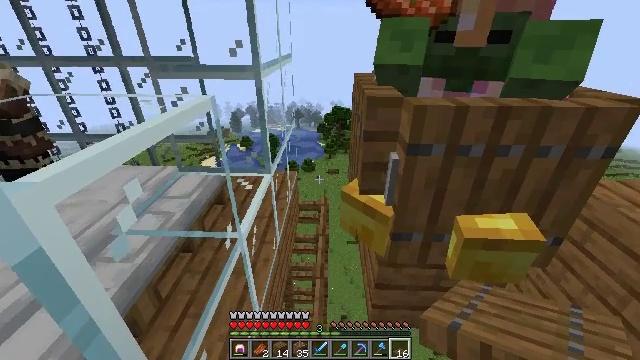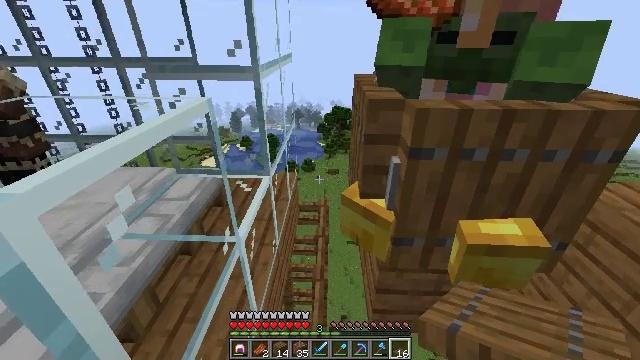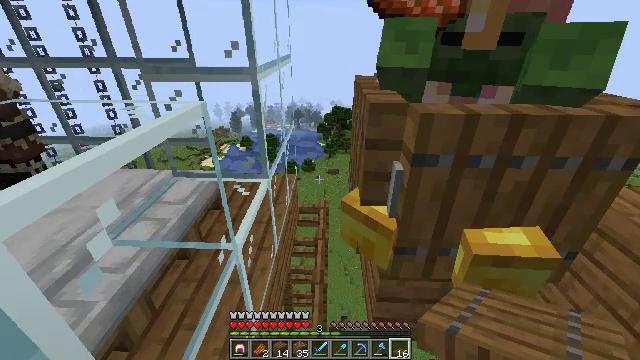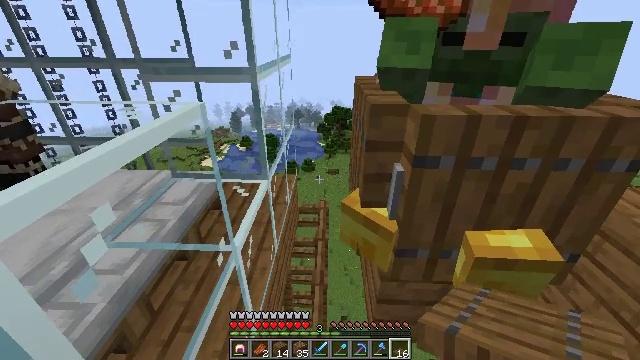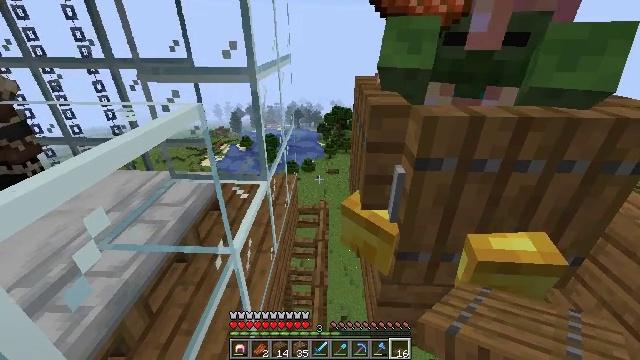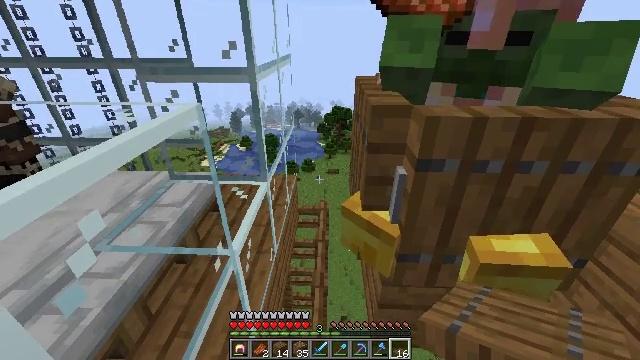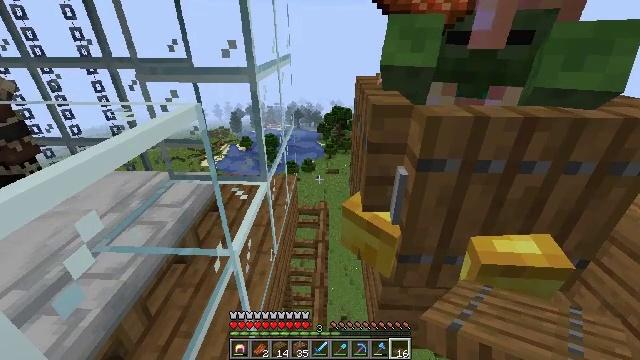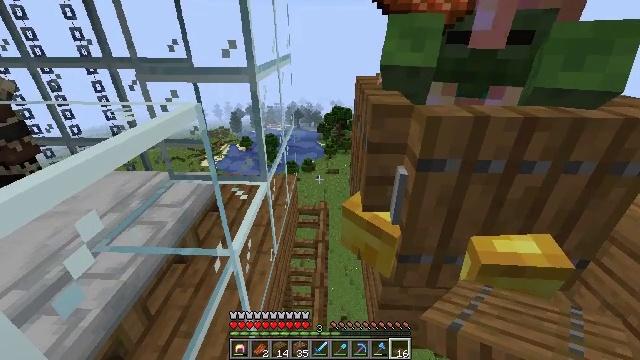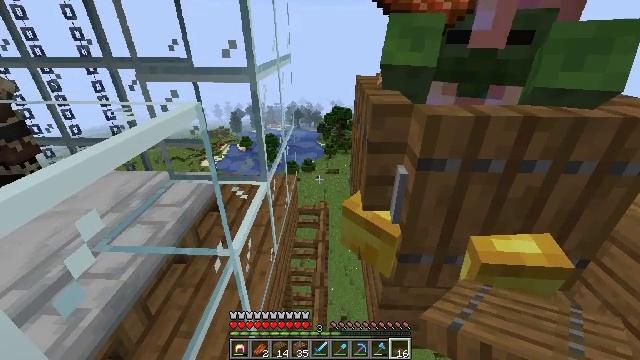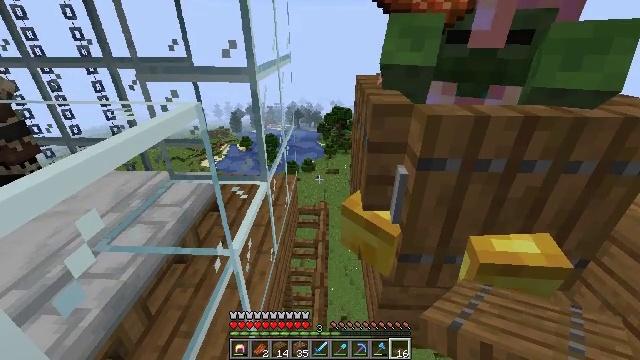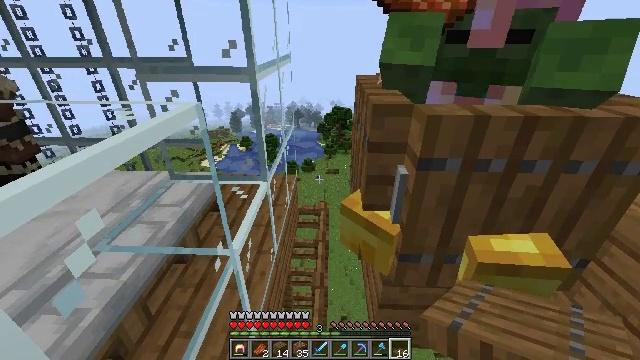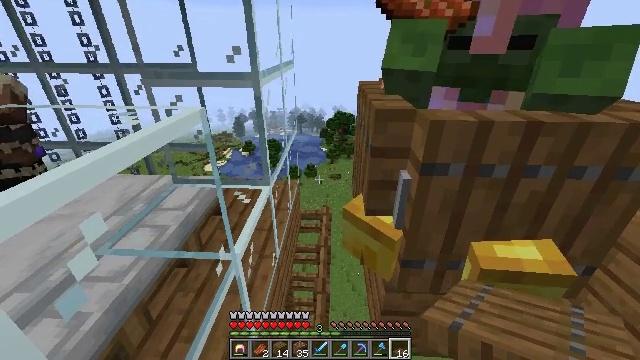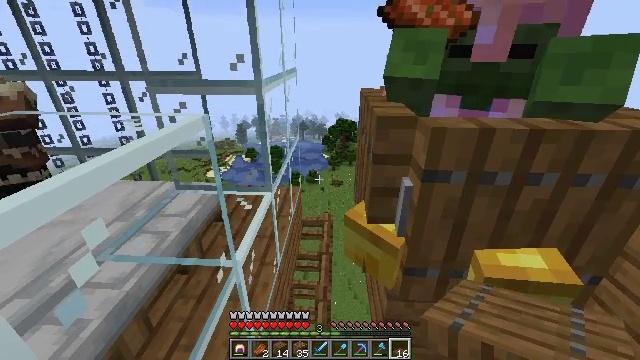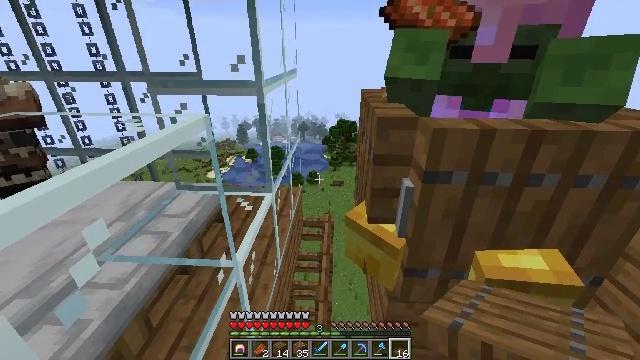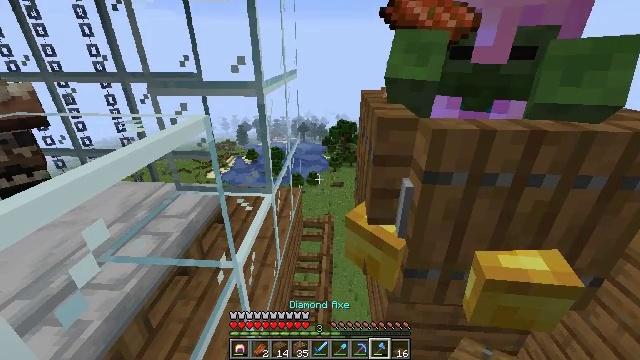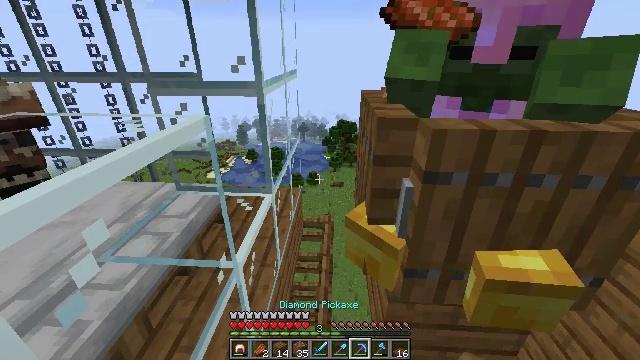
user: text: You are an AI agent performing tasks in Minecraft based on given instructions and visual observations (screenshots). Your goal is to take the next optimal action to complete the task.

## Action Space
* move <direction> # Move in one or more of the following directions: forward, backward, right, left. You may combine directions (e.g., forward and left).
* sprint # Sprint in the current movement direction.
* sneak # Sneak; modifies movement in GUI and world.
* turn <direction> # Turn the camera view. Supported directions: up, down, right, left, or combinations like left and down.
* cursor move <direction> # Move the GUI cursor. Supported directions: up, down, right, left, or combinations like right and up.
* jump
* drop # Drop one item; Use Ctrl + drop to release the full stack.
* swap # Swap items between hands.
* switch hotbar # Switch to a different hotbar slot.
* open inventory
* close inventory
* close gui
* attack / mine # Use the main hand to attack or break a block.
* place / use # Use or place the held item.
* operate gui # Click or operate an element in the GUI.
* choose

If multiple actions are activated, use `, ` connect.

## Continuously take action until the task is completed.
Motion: motion action
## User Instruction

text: Destroy the glass.
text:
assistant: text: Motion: move forward, sneak
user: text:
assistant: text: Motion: move forward, sneak
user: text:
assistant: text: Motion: sneak
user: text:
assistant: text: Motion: sneak
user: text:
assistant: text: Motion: sneak
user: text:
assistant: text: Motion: sneak
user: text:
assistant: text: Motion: sneak
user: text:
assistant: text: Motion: sneak
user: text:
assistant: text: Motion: sneak
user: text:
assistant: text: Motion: sneak
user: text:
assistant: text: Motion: sneak, turn up
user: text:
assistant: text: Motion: sneak, turn up
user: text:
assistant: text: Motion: sneak
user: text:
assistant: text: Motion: sneak
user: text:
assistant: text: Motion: sneak
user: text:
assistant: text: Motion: sneak
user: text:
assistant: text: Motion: sneak
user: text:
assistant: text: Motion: sneak
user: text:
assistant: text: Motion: sneak
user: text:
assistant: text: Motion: sneak
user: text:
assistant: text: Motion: sneak
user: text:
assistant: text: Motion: sneak
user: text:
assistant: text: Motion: sneak
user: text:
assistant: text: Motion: sneak, turn left and up
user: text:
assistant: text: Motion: sneak, turn left and up
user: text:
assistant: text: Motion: sneak, turn left
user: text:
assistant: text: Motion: sneak
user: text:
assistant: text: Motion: sneak
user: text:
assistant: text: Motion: sneak
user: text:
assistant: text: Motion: sneak